Interaction volume radius: 10 \u00c5
Interaction volume height: 35 \u00c5
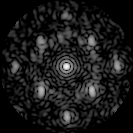
Disorder parameter: 0.4092